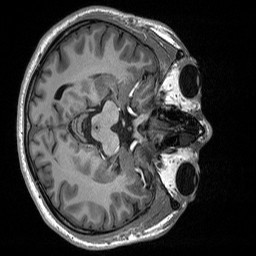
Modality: T1w
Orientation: axial
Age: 22
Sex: male
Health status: healthy
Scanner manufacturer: siemens
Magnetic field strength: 3 T
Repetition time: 2.53 s
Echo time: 0.00219 s